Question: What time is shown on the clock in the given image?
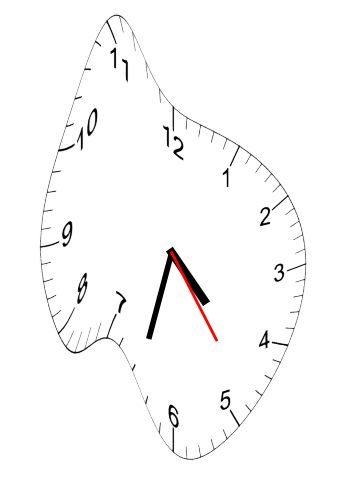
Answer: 04:32:24